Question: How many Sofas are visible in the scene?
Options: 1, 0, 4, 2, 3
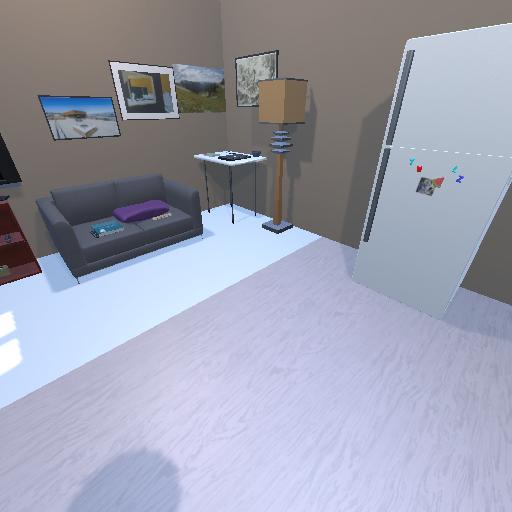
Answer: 1